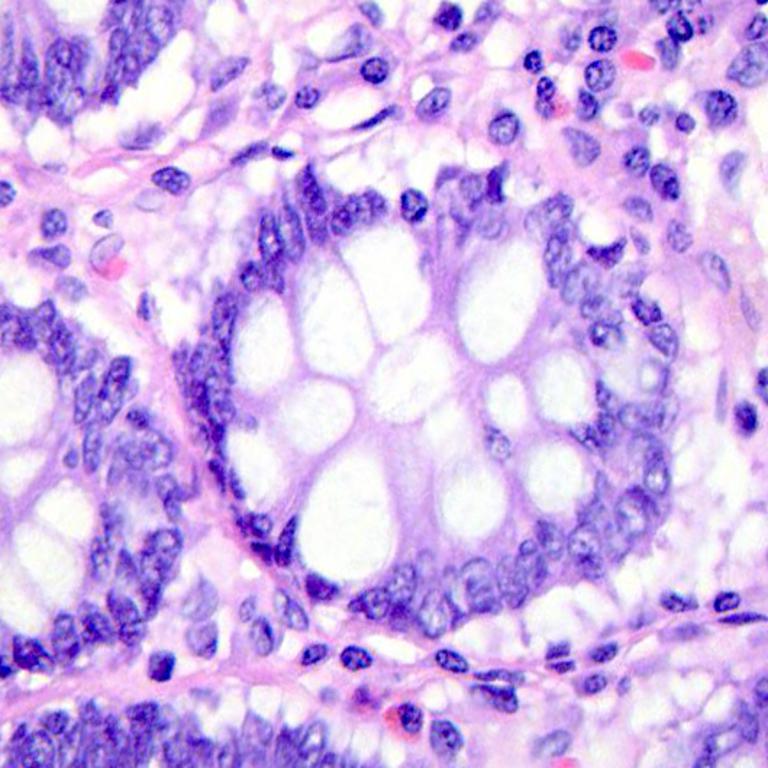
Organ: colon
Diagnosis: benign